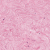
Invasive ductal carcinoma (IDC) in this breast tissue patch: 0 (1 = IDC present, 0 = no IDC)